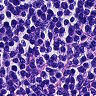
Metastatic tissue present: no